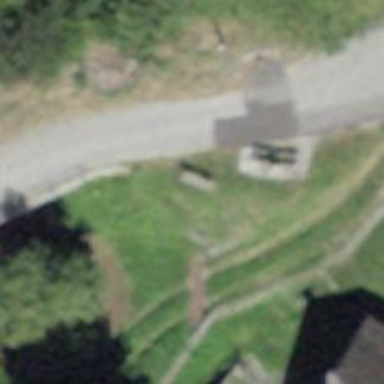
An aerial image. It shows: Red bench.